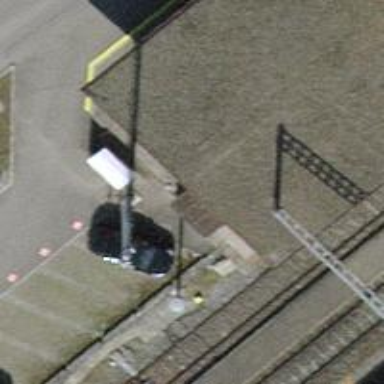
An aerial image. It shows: Mast tower used for communication.